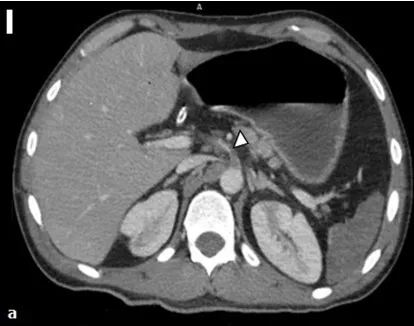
A: Axial CT showed an extended thrombosis (Arrowhead) of common celiacomesenteric trunk, the aorta is normal.
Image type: radiology (ct)